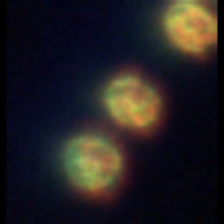
Taxon: Thalassiosira
Group: Diatoms